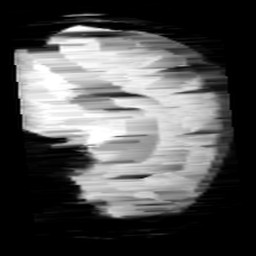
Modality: minIP
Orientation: sagittal
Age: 10
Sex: female
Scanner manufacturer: siemens
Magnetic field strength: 3 T
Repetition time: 0.027 s
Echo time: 0.02 s